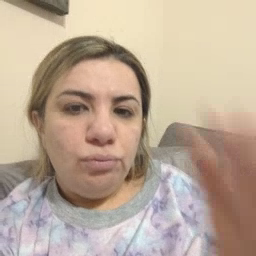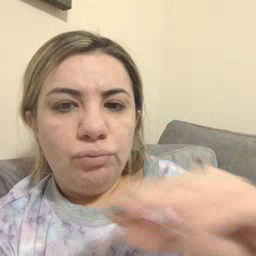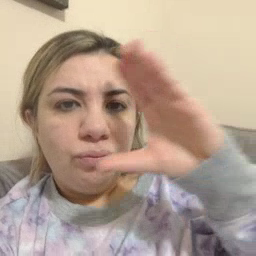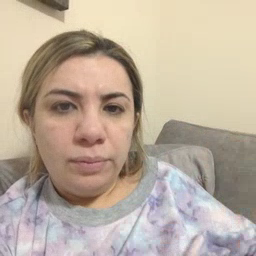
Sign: story